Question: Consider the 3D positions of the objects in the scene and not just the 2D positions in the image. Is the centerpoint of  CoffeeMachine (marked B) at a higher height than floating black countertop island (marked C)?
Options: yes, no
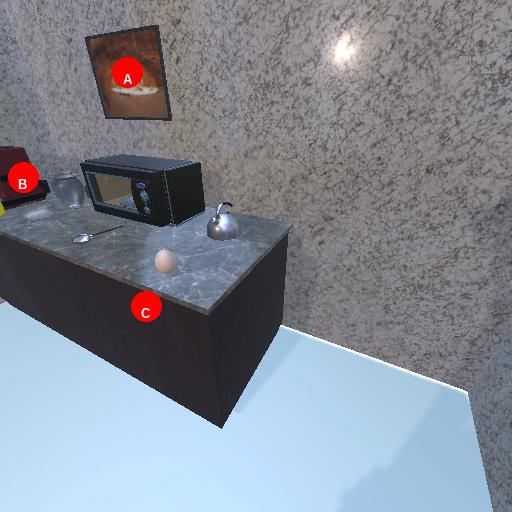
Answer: yes